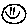
Label: smiley face